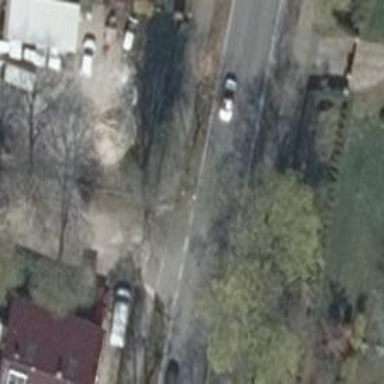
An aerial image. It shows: Residential road with compacted surface.